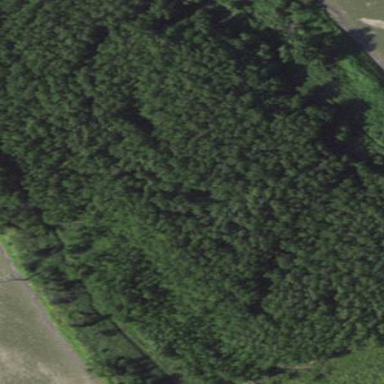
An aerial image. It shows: Forest with mix of leaf types.